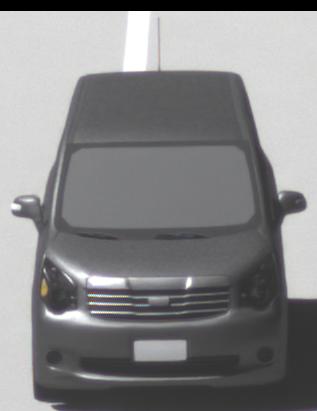
Make: Toyota
Model: Noah
Detailed model: Voxy R70G
Model produced from: 2007
Model produced until: 2013
Doors: 5
Color: gray
Road condition: dry road
Daytime: midday
Contrast: medium contrast